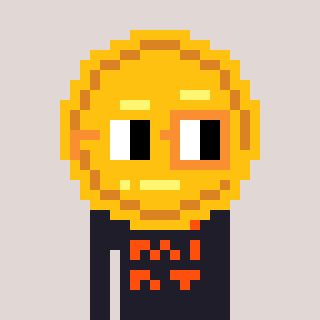
a pixel art character with square yellow and orange glasses, a medal-shaped head and a grayscale-colored body on a warm background